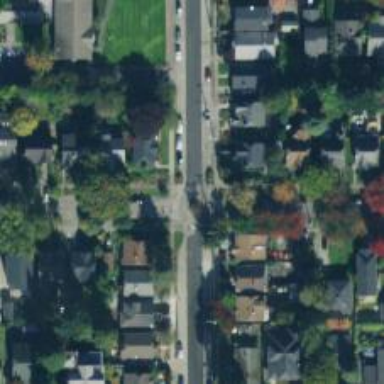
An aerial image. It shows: Residential road with separate sidewalk.